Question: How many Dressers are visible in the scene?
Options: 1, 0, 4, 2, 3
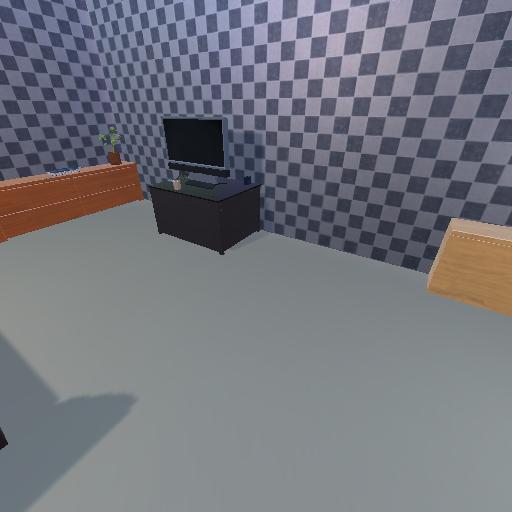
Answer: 1